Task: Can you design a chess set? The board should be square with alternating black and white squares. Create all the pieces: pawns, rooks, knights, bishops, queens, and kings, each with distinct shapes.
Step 800:
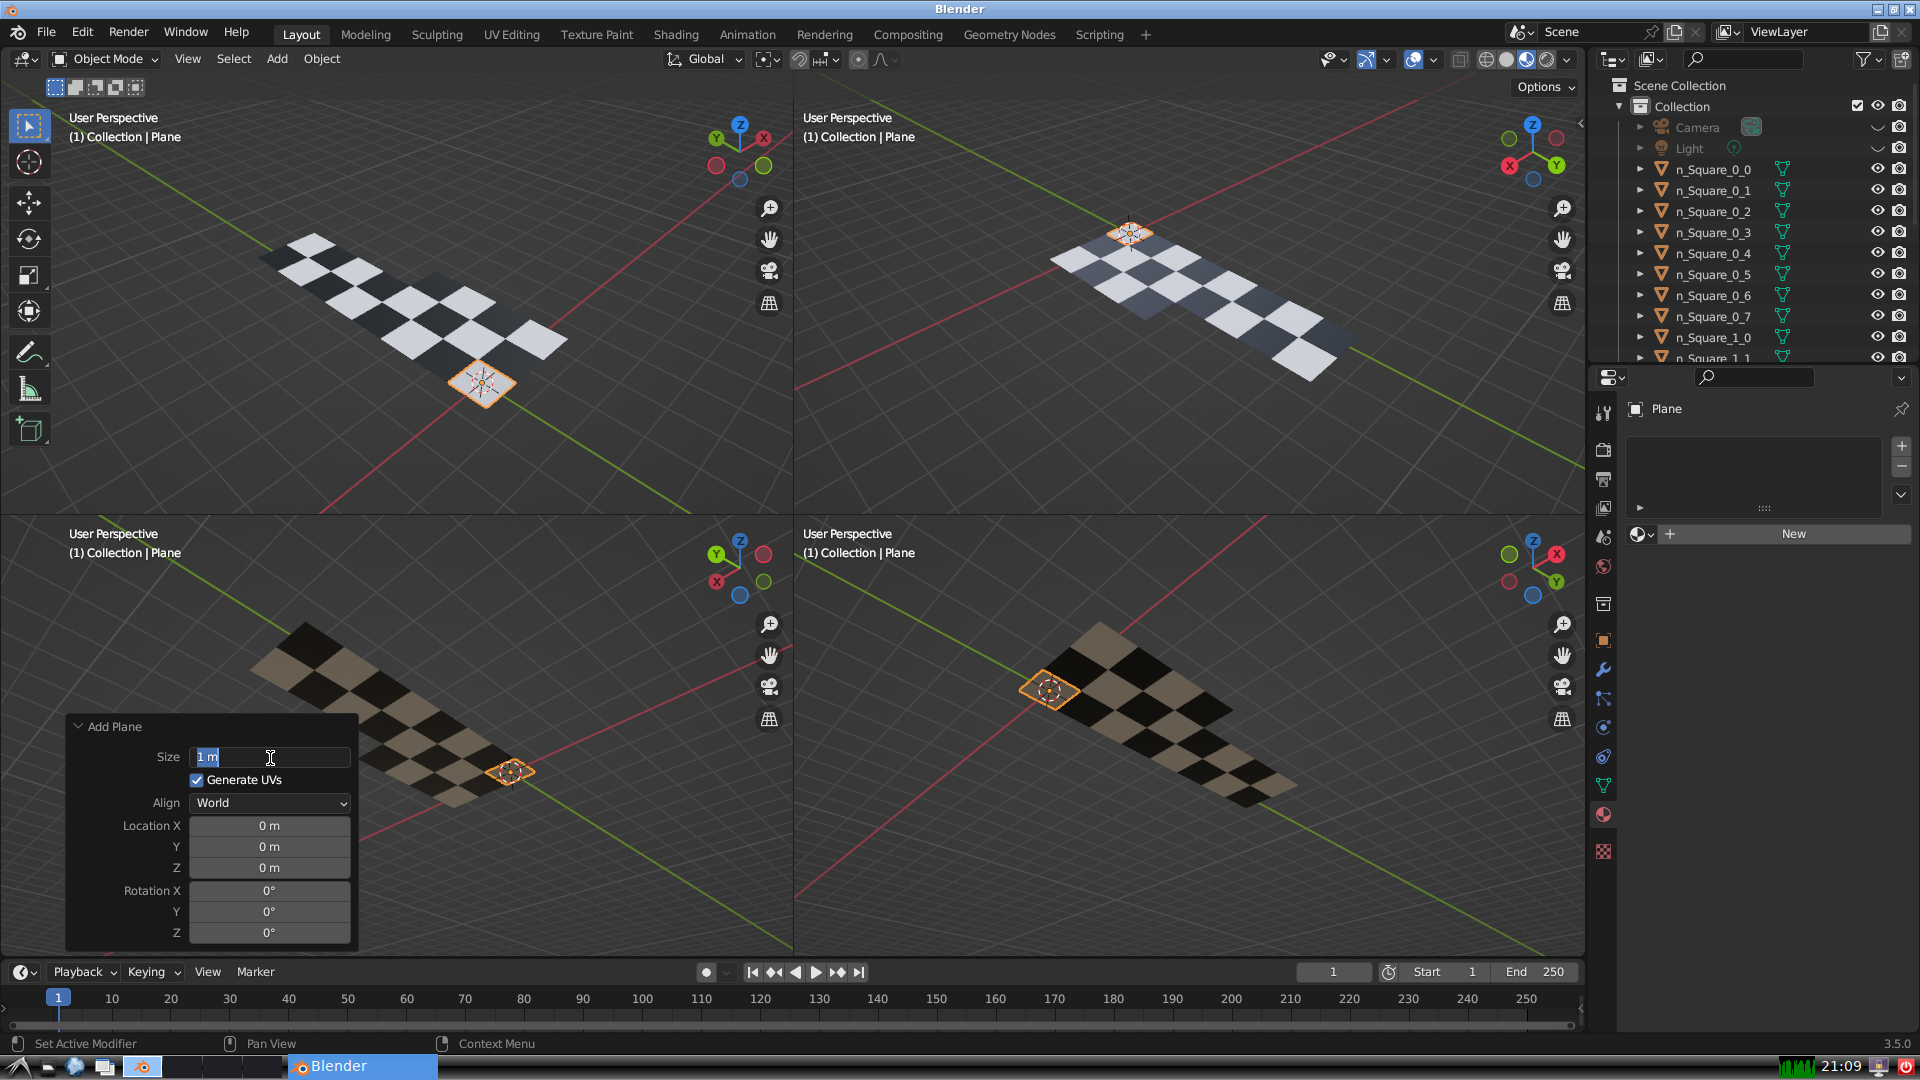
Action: input_text: 1.0